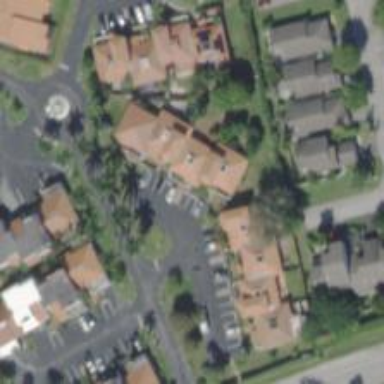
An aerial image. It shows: Living street.